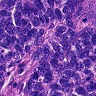
Metastatic tissue present: yes